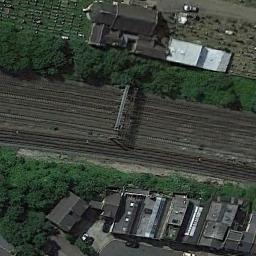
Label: railway